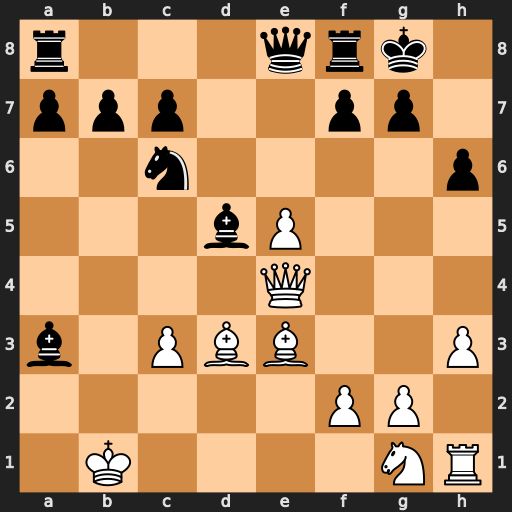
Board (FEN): r3qrk1/ppp2pp1/2n4p/3bP3/4Q3/b1PBB2P/5PP1/1K4NR
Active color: w
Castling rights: -
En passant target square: -
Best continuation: Qh7#